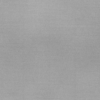
Label: dusty